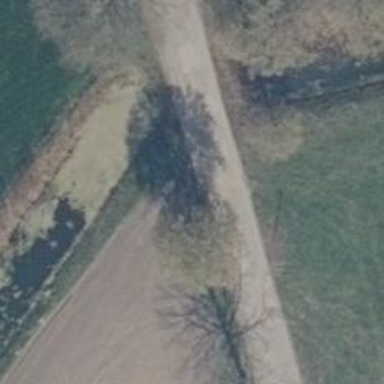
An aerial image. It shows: Row of trees in natural setting.